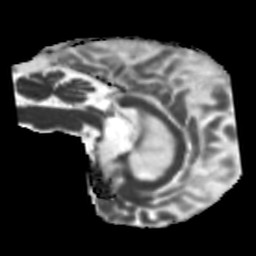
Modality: MD
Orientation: sagittal
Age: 75
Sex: male
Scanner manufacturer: siemens
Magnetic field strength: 3 T
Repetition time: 5.25 s
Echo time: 0.08 s